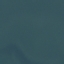
Land use / land cover class: SeaLake